Question: I was looking at this Slideshow <URL> and on slide #14 there are 3 examples of img tag

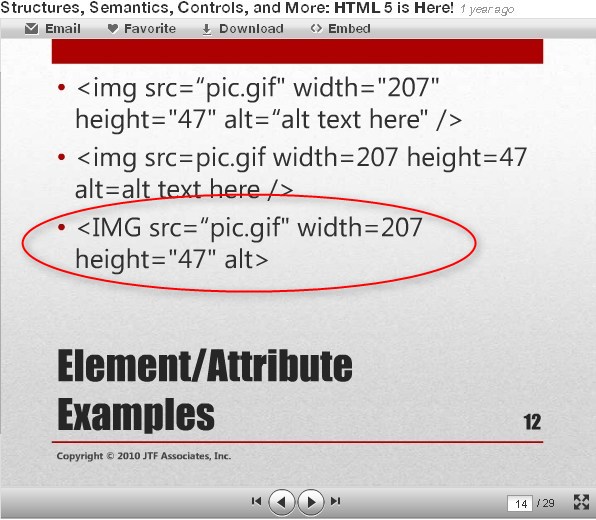
Answer: The <URL>. Note that the default action on encountering the first character of an attribute is this:
> Start a new attribute in the current tag token. Set that attribute's
name to the current input character, and its value to the empty
string. Switch to the attribute name state.
So in HTML5, 'alt' and 'alt=""' are equivalent.
It is acceptable to have an empty string value for an 'alt' attribute when the image is entirely presentational (though really in that case, that image should be included with CSS rather than in the content), or when it would repeat information already available to the detriment of screen reader users. The point of putting an empty string there instead of leaving off altogether is that many screenreaders, if there isn't an 'alt' attribute, will read out the full path in the 'src' attribute instead.